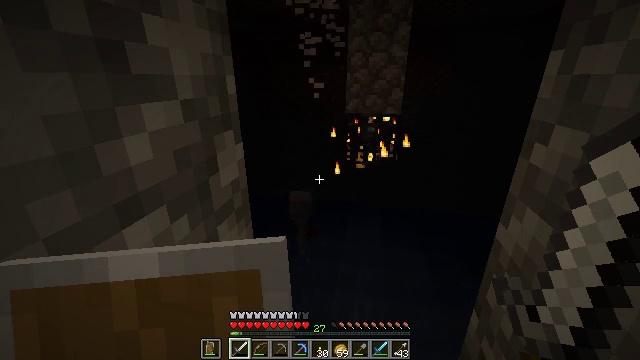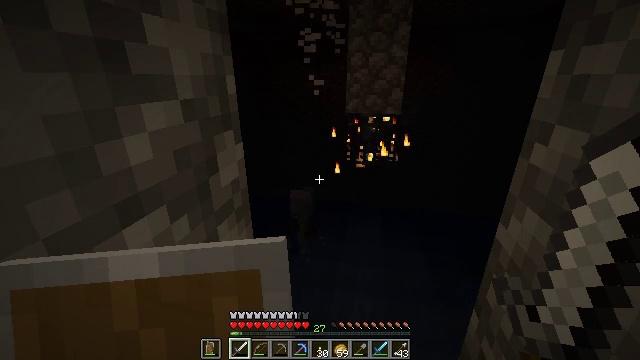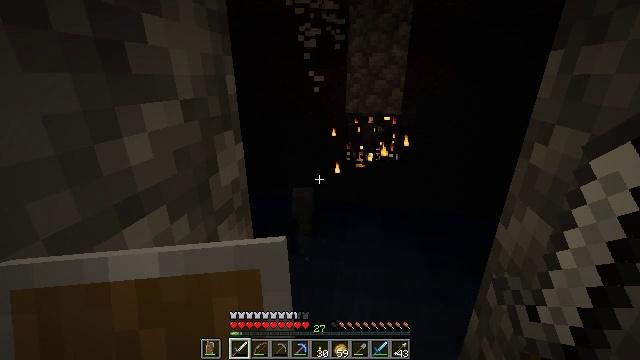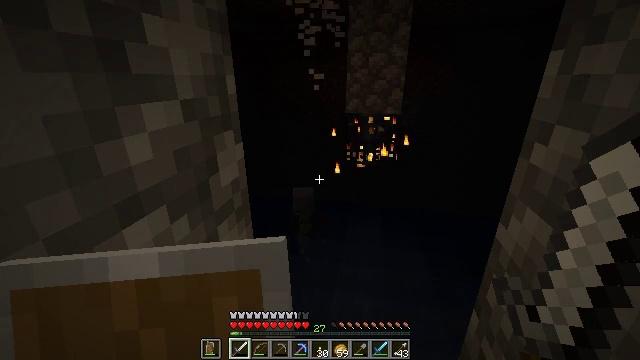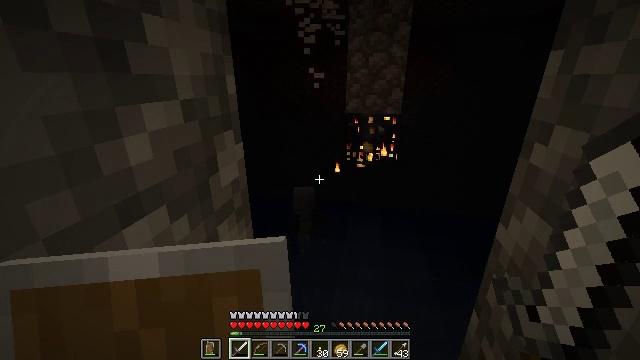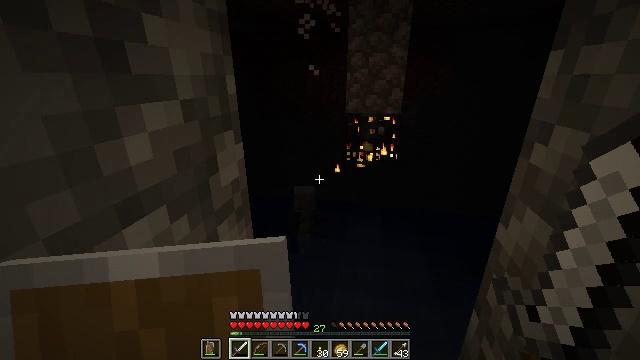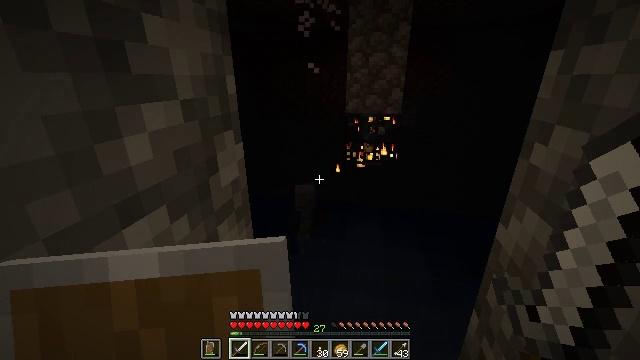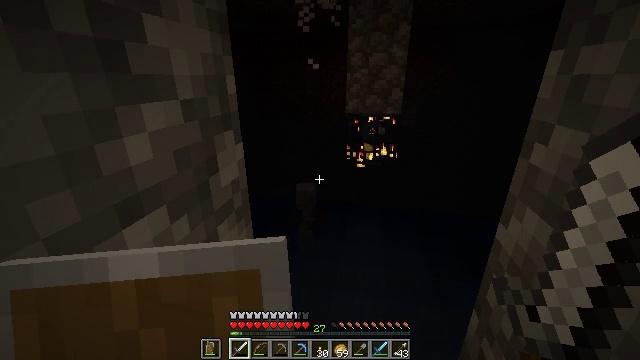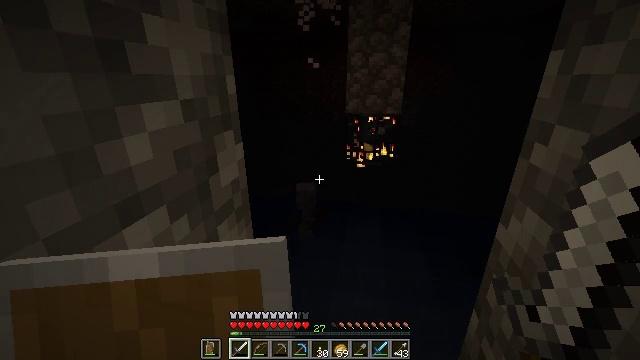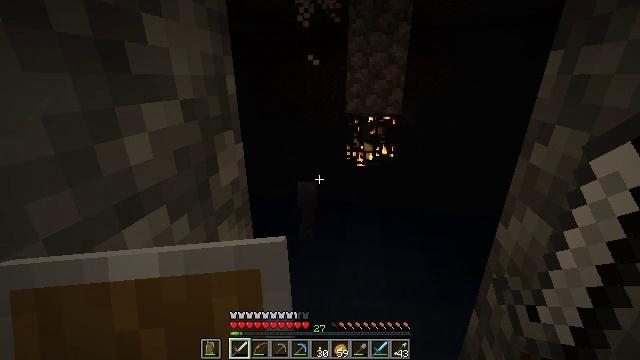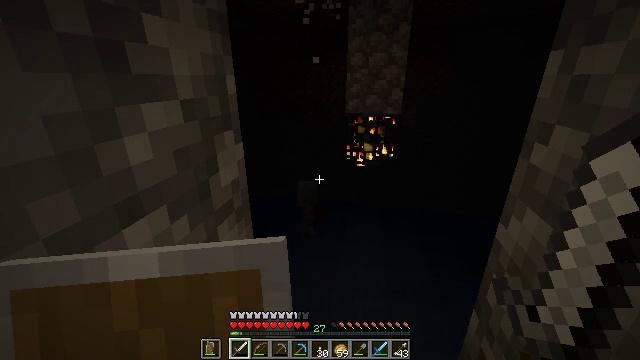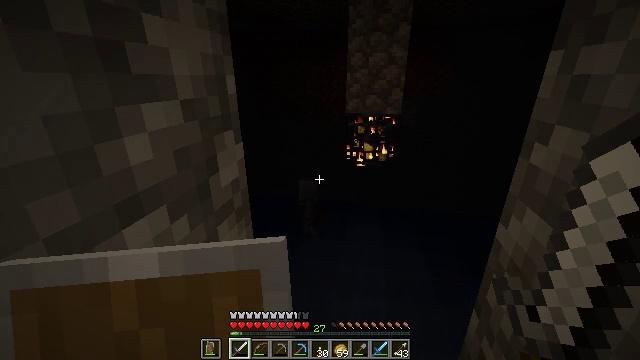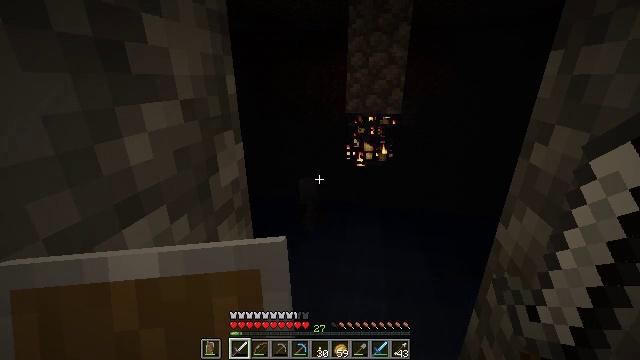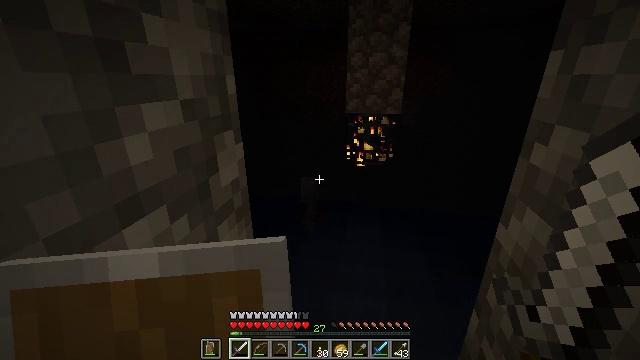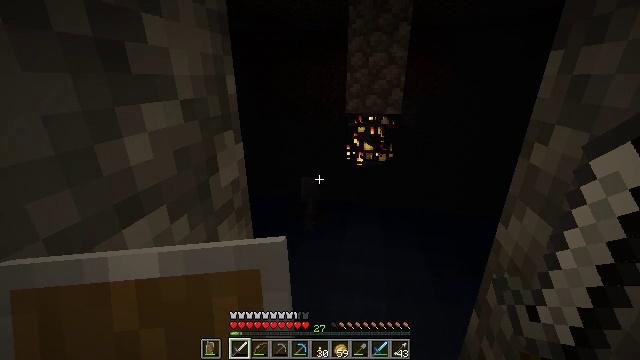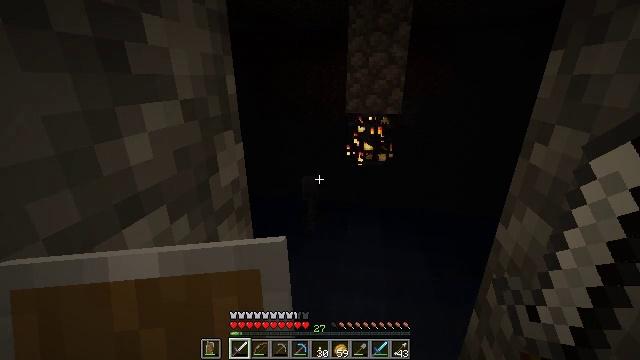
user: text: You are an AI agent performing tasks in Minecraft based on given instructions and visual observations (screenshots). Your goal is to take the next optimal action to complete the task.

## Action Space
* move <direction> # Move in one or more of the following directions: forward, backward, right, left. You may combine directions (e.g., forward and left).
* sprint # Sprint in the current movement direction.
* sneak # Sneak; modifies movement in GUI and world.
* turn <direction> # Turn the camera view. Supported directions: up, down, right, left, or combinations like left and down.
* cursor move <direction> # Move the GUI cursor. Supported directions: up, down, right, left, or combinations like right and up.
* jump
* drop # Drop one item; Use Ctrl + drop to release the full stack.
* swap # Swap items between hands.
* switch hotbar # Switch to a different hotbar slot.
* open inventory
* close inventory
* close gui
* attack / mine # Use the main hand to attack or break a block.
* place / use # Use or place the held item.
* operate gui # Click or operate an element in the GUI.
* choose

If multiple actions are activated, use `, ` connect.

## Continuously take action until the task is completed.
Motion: motion action
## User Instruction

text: Drop an iron sword.
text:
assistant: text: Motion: no_op
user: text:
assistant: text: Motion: no_op
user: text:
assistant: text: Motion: no_op
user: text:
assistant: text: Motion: no_op
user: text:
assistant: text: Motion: no_op
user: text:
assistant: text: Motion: no_op
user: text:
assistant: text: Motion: no_op
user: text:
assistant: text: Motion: no_op
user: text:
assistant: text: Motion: no_op
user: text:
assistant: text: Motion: no_op
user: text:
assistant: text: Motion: no_op
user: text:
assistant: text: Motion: no_op
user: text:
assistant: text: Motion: no_op
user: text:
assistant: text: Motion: no_op
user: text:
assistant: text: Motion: no_op
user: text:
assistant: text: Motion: no_op
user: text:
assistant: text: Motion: no_op
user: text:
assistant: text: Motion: no_op
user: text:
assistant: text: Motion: no_op
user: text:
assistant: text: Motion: no_op
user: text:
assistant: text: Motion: no_op
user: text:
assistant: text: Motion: no_op
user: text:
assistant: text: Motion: no_op
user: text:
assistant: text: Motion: no_op
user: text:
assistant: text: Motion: no_op
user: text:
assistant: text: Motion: no_op
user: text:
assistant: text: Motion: no_op
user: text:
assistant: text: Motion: no_op
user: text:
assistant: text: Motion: no_op
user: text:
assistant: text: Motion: no_op